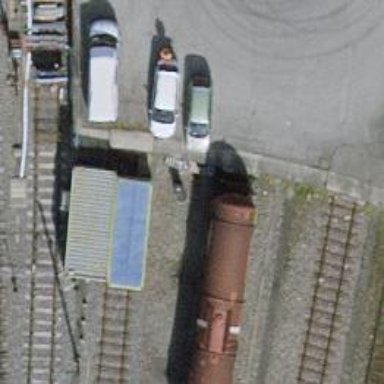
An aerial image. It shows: Railway buffer stop.